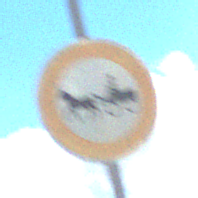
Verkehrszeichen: VerbotGespannfuhrwerke
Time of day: Midday
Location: Outdoor (Nature)
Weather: PartlyCloudy
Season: NotSpecified
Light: Natural